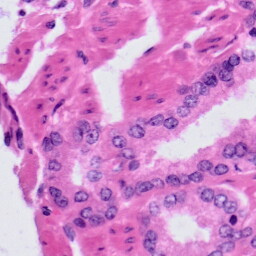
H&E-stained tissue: Prostate